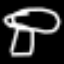
Label: mushroom